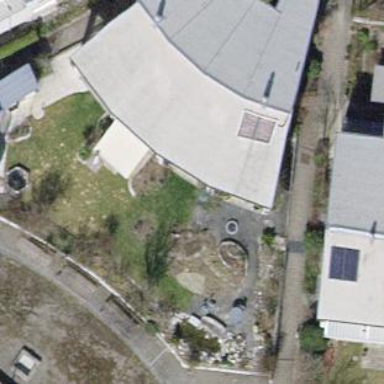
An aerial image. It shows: Semidetached house with flat roof.